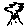
Label: tree